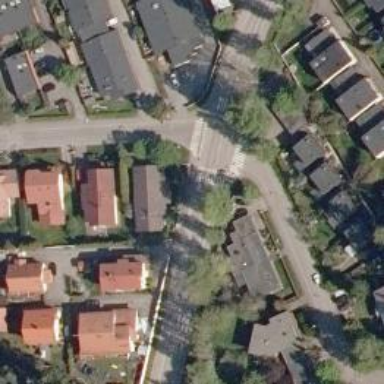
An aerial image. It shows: Road with "give way" sign.